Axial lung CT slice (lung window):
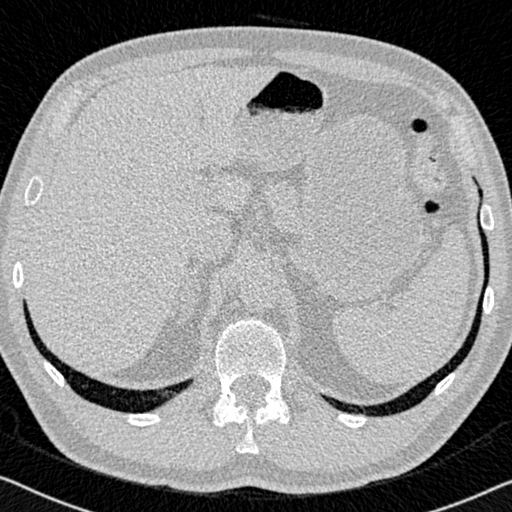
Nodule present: no